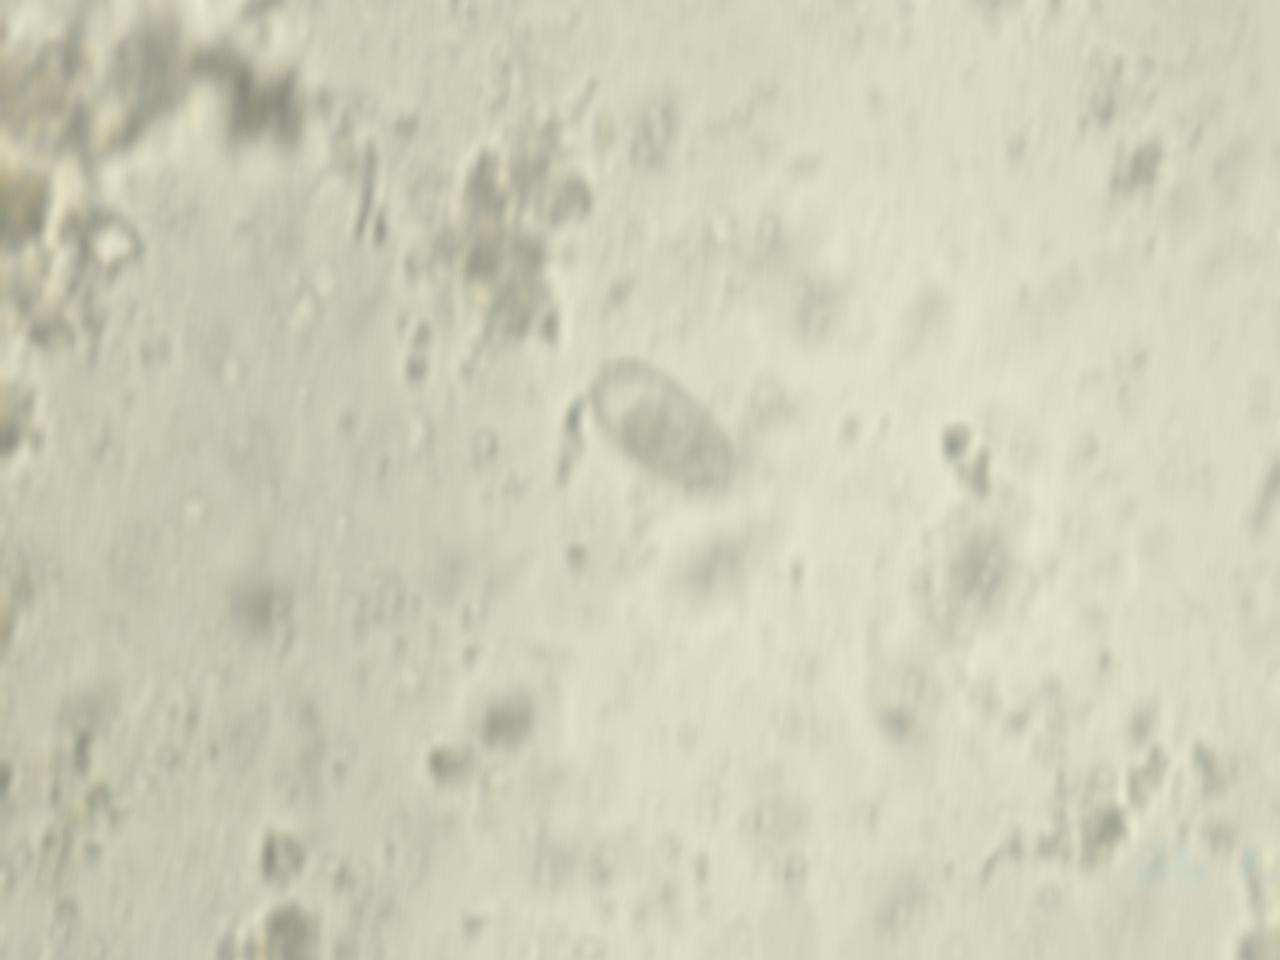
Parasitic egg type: Capillaria philippinensis